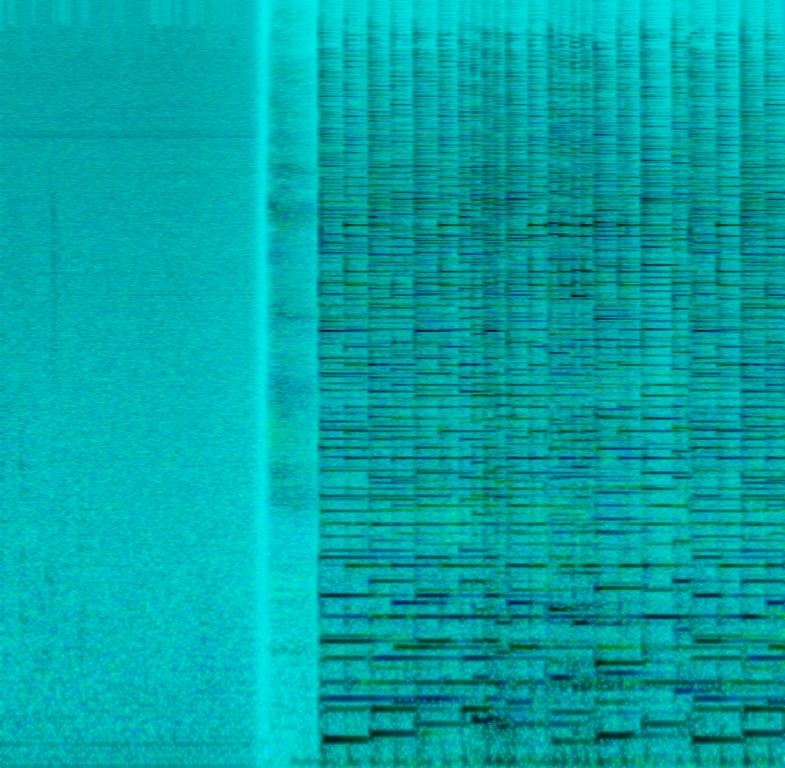
This is a classical music piece. The piece is being performed on a harpsichord. There is a sophisticated aura to it. The piece has a medieval sound. It would fit perfectly in the soundtrack of a historical drama movie that takes place in the medieval era. It could also work well as the opening theme for a literature YouTube channel.